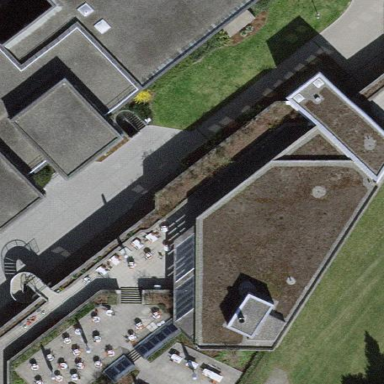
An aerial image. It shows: Public building.